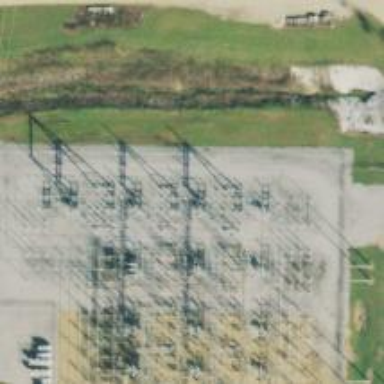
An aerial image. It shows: Switch used for power control.